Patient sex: F
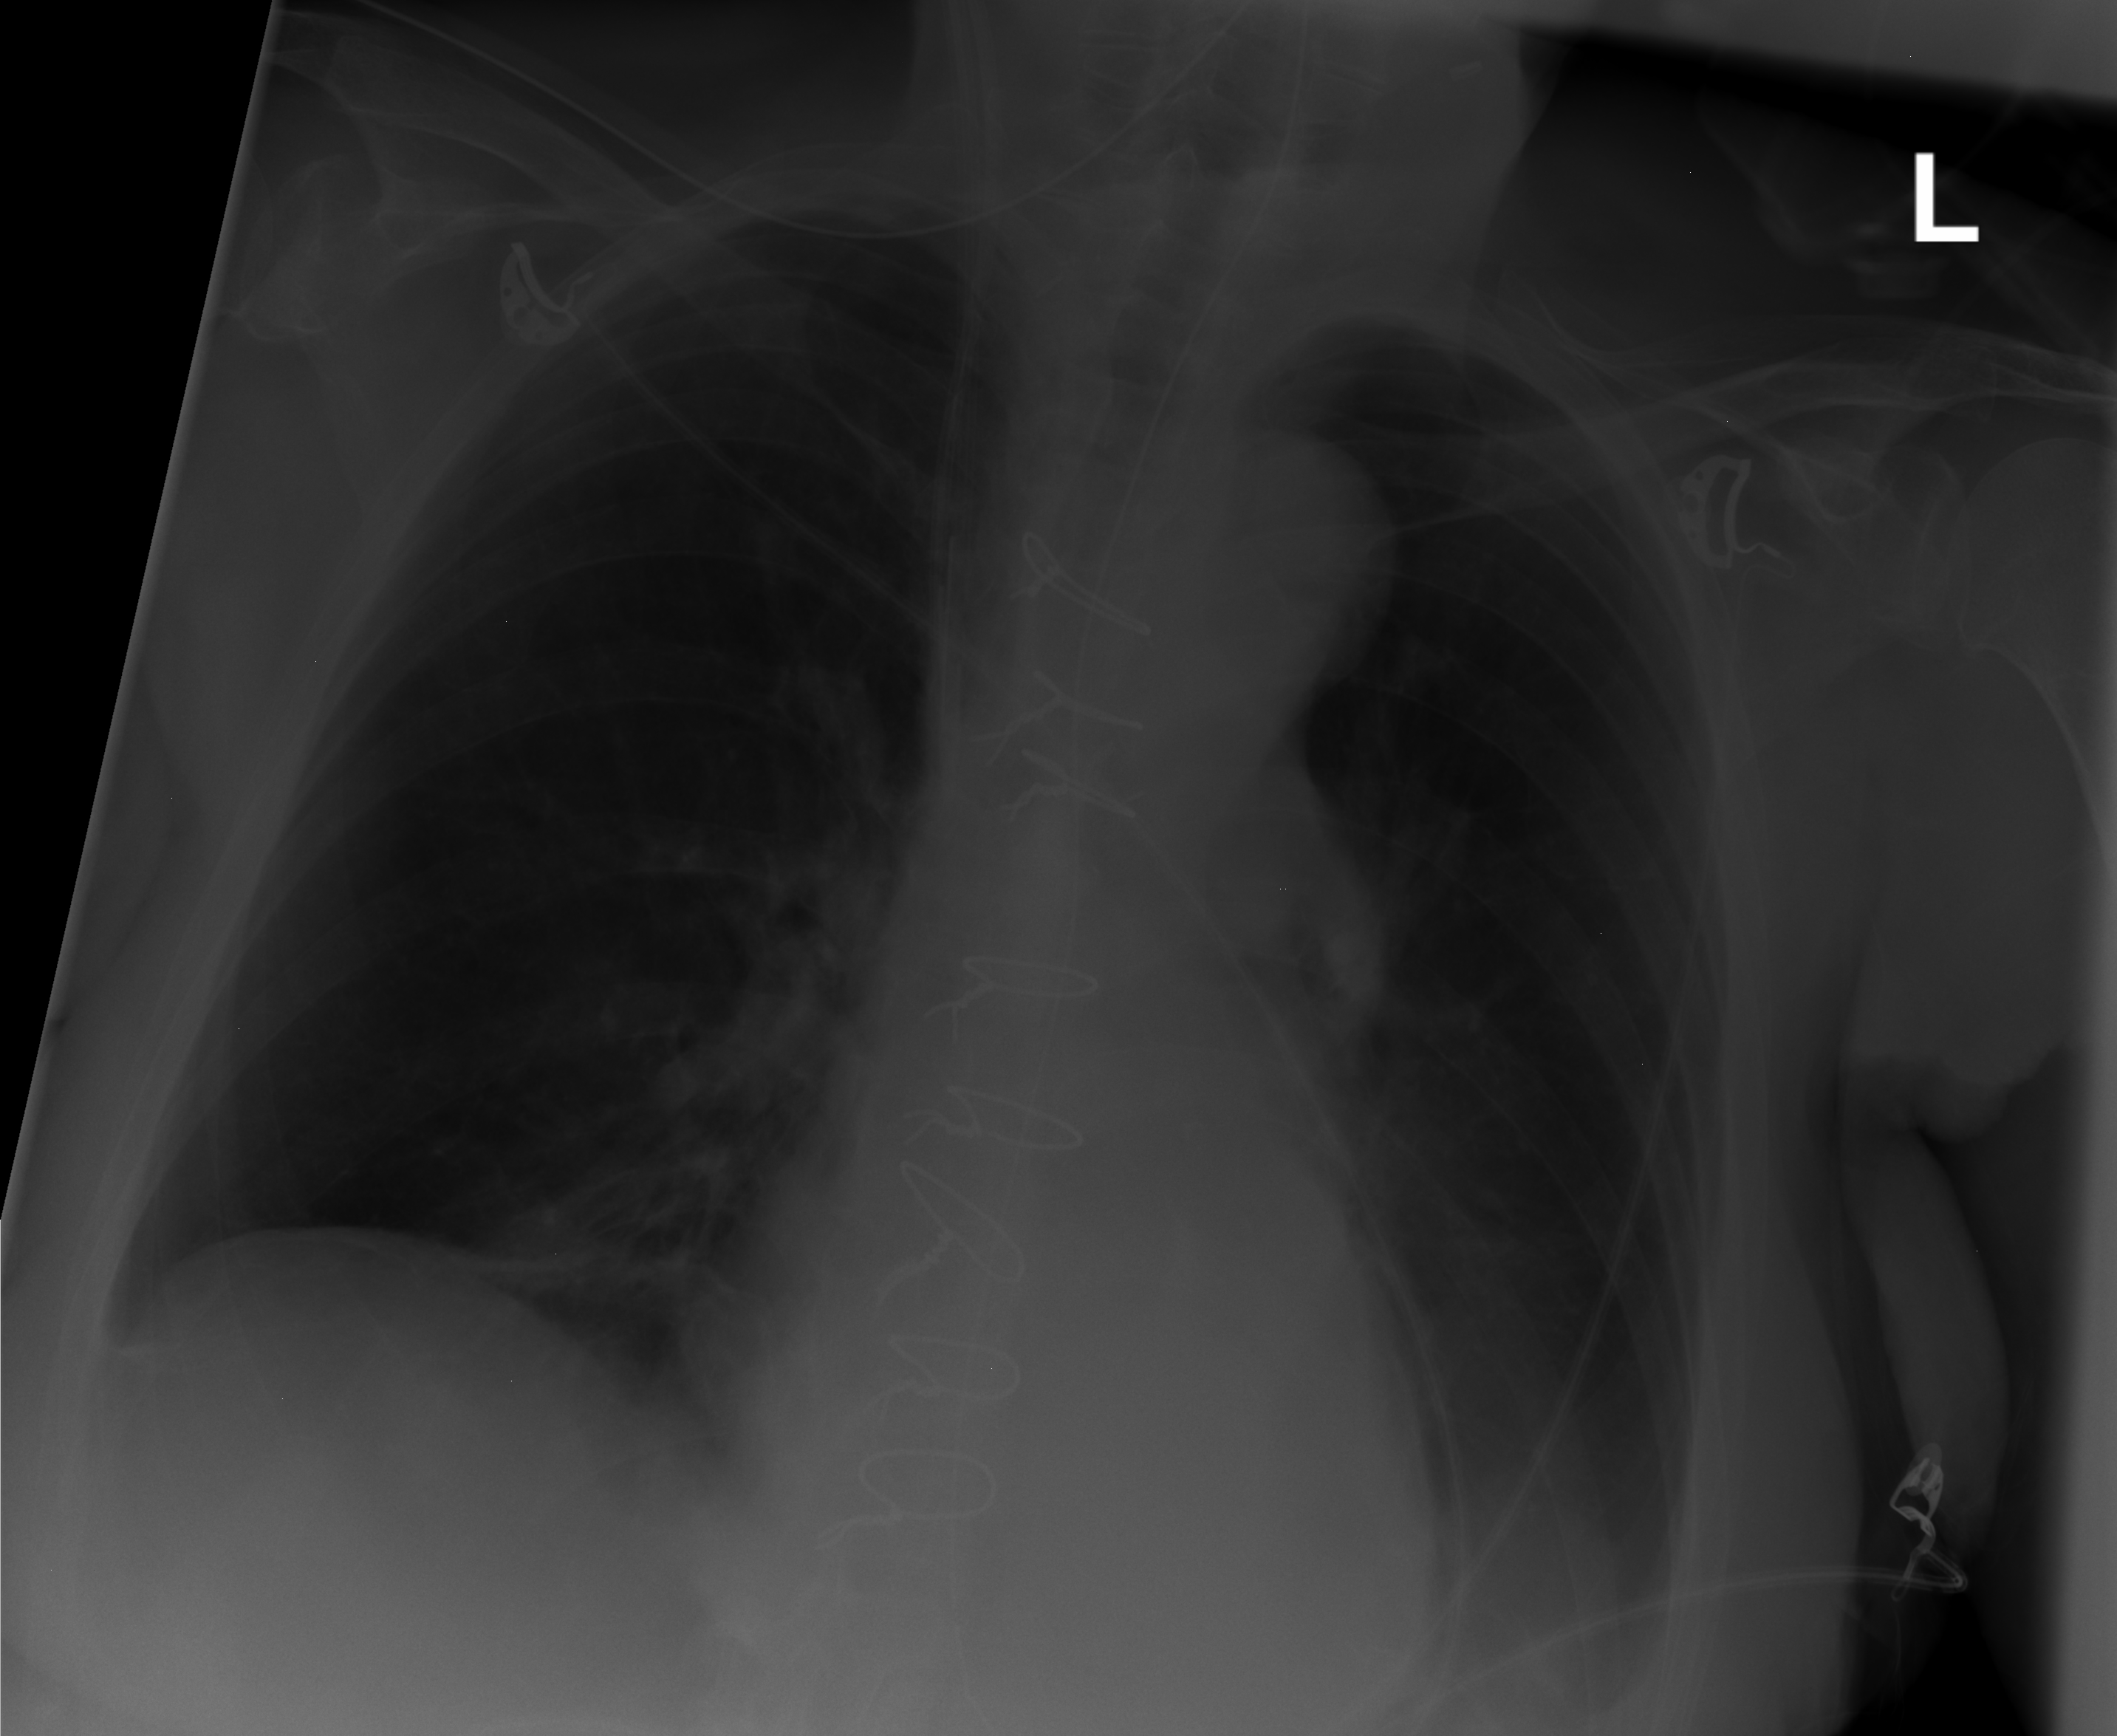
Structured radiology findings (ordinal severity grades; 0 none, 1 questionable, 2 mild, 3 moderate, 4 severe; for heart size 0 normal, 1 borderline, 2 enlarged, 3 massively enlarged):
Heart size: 0
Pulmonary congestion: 0
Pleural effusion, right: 0
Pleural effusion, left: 2
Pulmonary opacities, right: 1
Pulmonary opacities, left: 0
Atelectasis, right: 2
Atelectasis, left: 2